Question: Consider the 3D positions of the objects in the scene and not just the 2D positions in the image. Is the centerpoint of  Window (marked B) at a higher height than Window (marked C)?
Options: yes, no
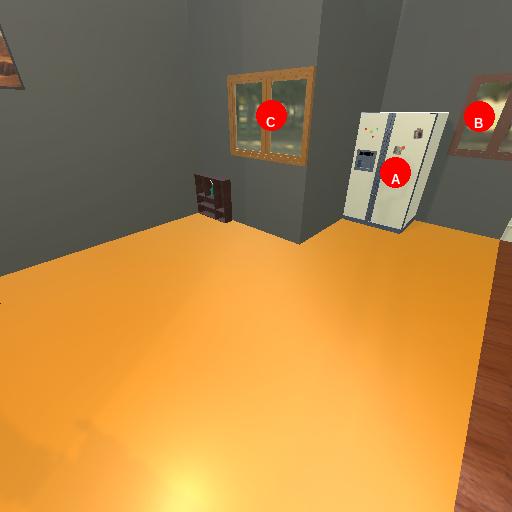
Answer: yes